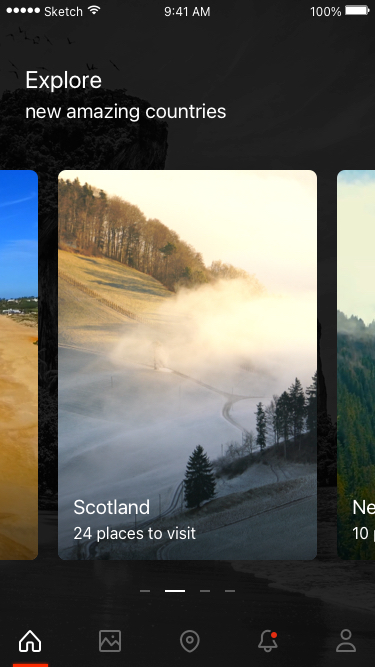
Text in this UI design:
New zealand
10 places to visit
Scotland
24 places to visit
Explore
new amazing countries